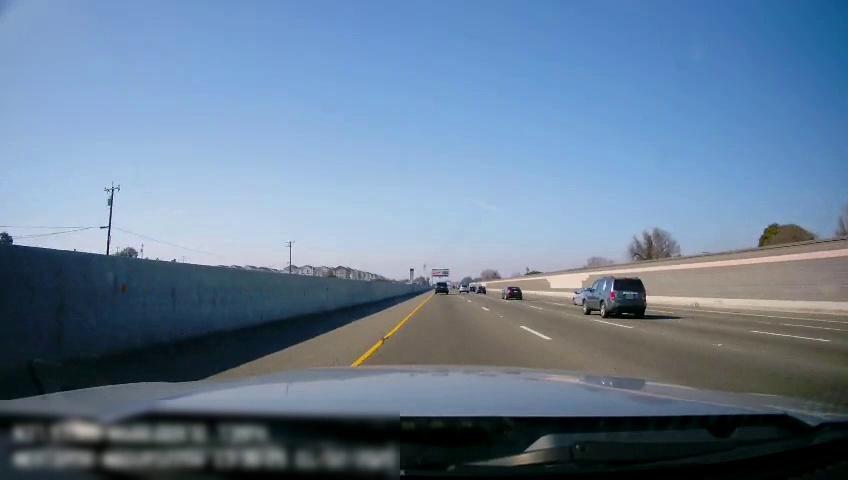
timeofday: Day
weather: Sunny
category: Drivable Space
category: Vehicles | SUV
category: Vehicles | SUV
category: Vehicles | Car
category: Vehicles | Bus
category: Vehicles | Car
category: Vehicles | Car
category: Lanes | Current Lane
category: Lanes | Current Lane
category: Lanes | Alternate Lane
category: Lanes | Alternate Lane
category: Lanes | Alternate Lane
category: Lanes | Opposite Lane